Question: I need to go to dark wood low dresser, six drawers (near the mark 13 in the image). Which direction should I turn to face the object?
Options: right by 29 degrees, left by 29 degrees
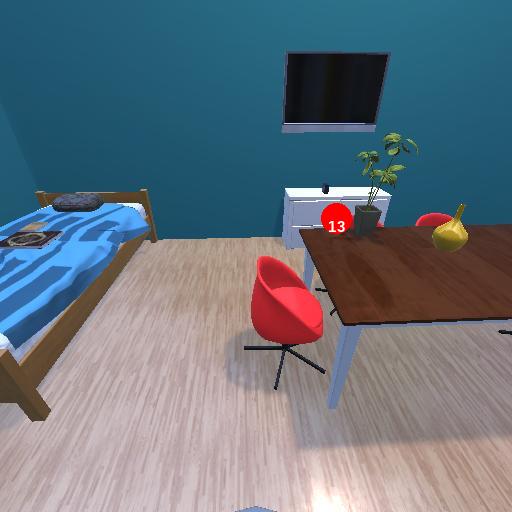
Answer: right by 29 degrees